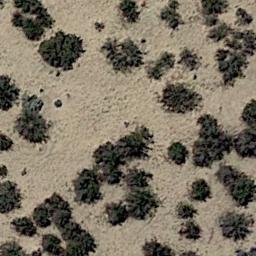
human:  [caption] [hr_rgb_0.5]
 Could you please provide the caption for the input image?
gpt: There are two trees in this desert .

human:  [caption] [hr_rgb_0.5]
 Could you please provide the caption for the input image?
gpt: Some green chaparrals grow on the wasteland .

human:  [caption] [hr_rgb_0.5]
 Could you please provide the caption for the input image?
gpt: Chaparral is evenly distributed on the sand .

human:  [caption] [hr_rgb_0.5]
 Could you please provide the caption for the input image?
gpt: There are many dry bushes make up the chaparral in the white bare land .

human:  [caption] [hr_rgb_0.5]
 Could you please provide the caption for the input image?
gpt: The plants in the chaparral are about the same size .